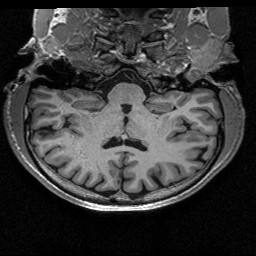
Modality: T1w
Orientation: sagittal